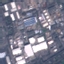
Land use / land cover class: Industrial